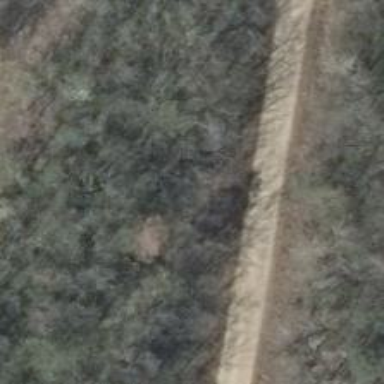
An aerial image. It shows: Track with grade 3 tracktype.